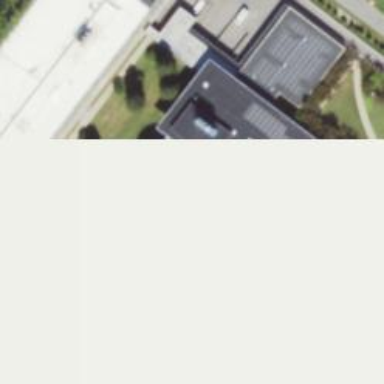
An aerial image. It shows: University building.